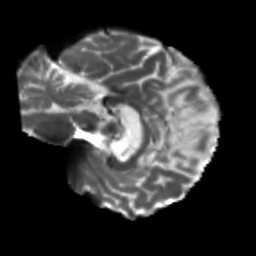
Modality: T2w
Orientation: sagittal
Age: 69
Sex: female
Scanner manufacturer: siemens
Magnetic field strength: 3 T
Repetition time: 5.25 s
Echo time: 0.08 s